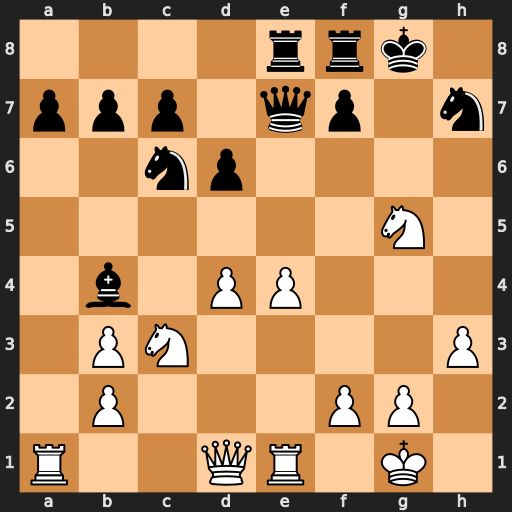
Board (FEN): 4rrk1/ppp1qp1n/2np4/6N1/1b1PP3/1PN4P/1P3PP1/R2QR1K1
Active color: w
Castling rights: -
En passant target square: -
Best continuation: Nxh7 Kxh7 Qh5+ Kg7 Re3